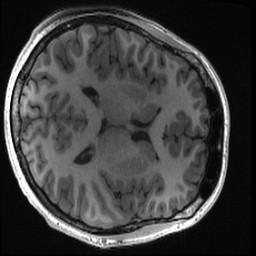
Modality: T1w
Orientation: axial